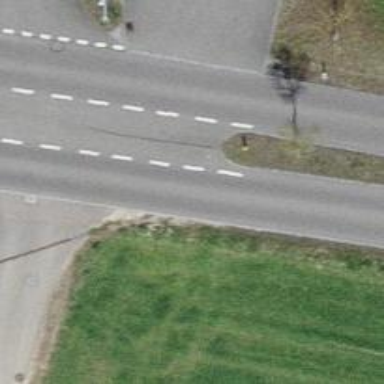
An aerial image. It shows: Secondary road.